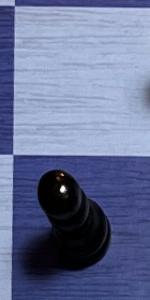
Label: Pawn_Black